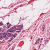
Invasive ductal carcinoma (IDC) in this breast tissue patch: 0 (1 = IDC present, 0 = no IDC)